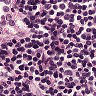
Metastatic tissue present: no